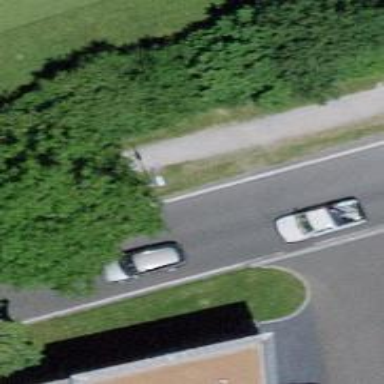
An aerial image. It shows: Tertiary road with asphalt surface.